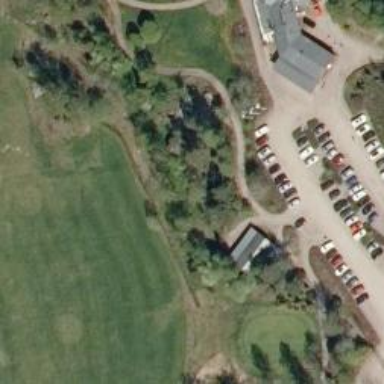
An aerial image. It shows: Pathway for golfing.